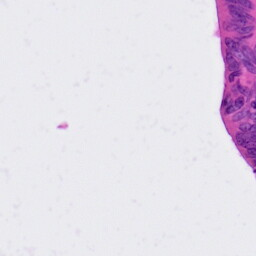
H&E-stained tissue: Colon